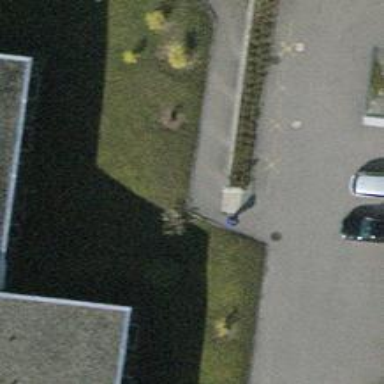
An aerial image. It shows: Set of steps on the road.